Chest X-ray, AP view. Patient: 66 years old, sex F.
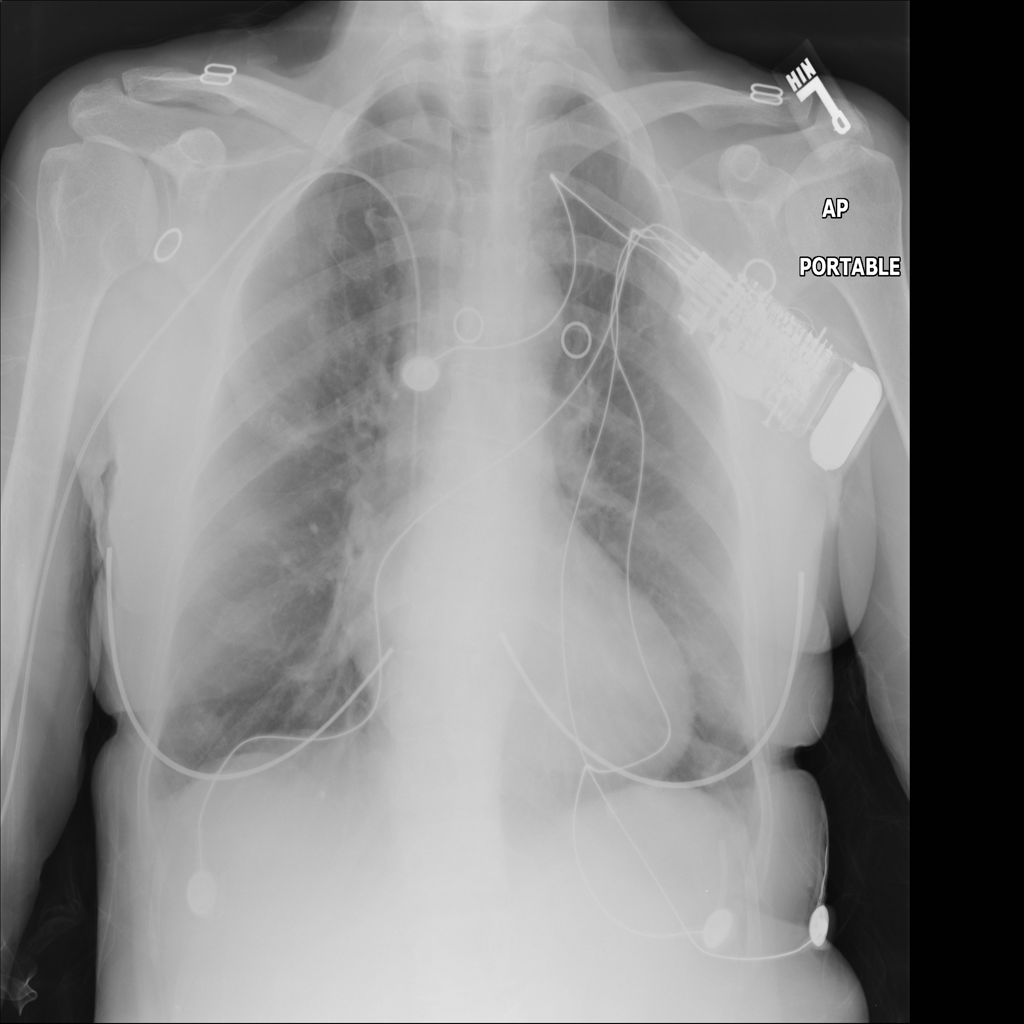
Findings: No Finding